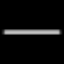
Label: line